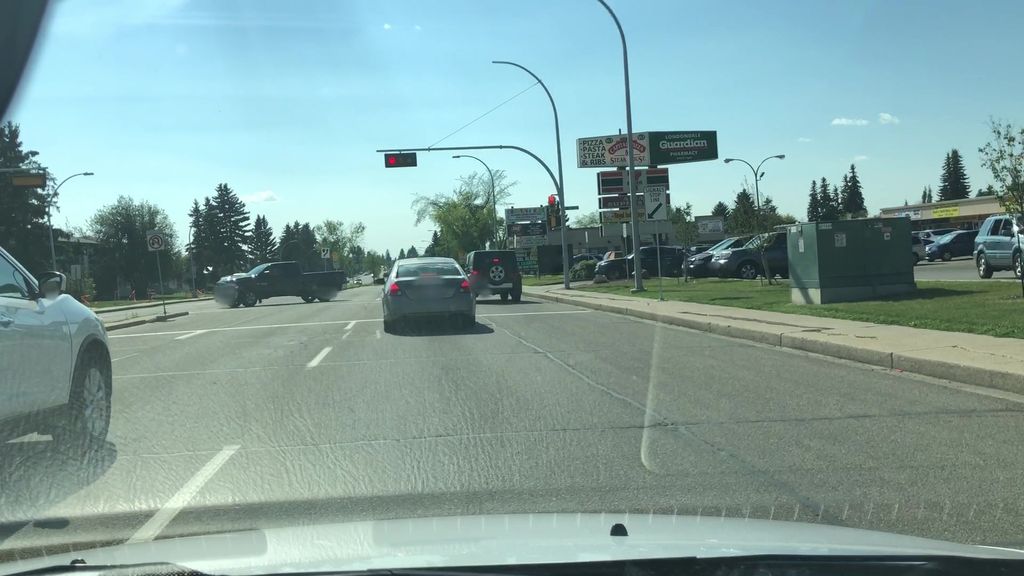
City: edmonton